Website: macys
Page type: customer-info-address
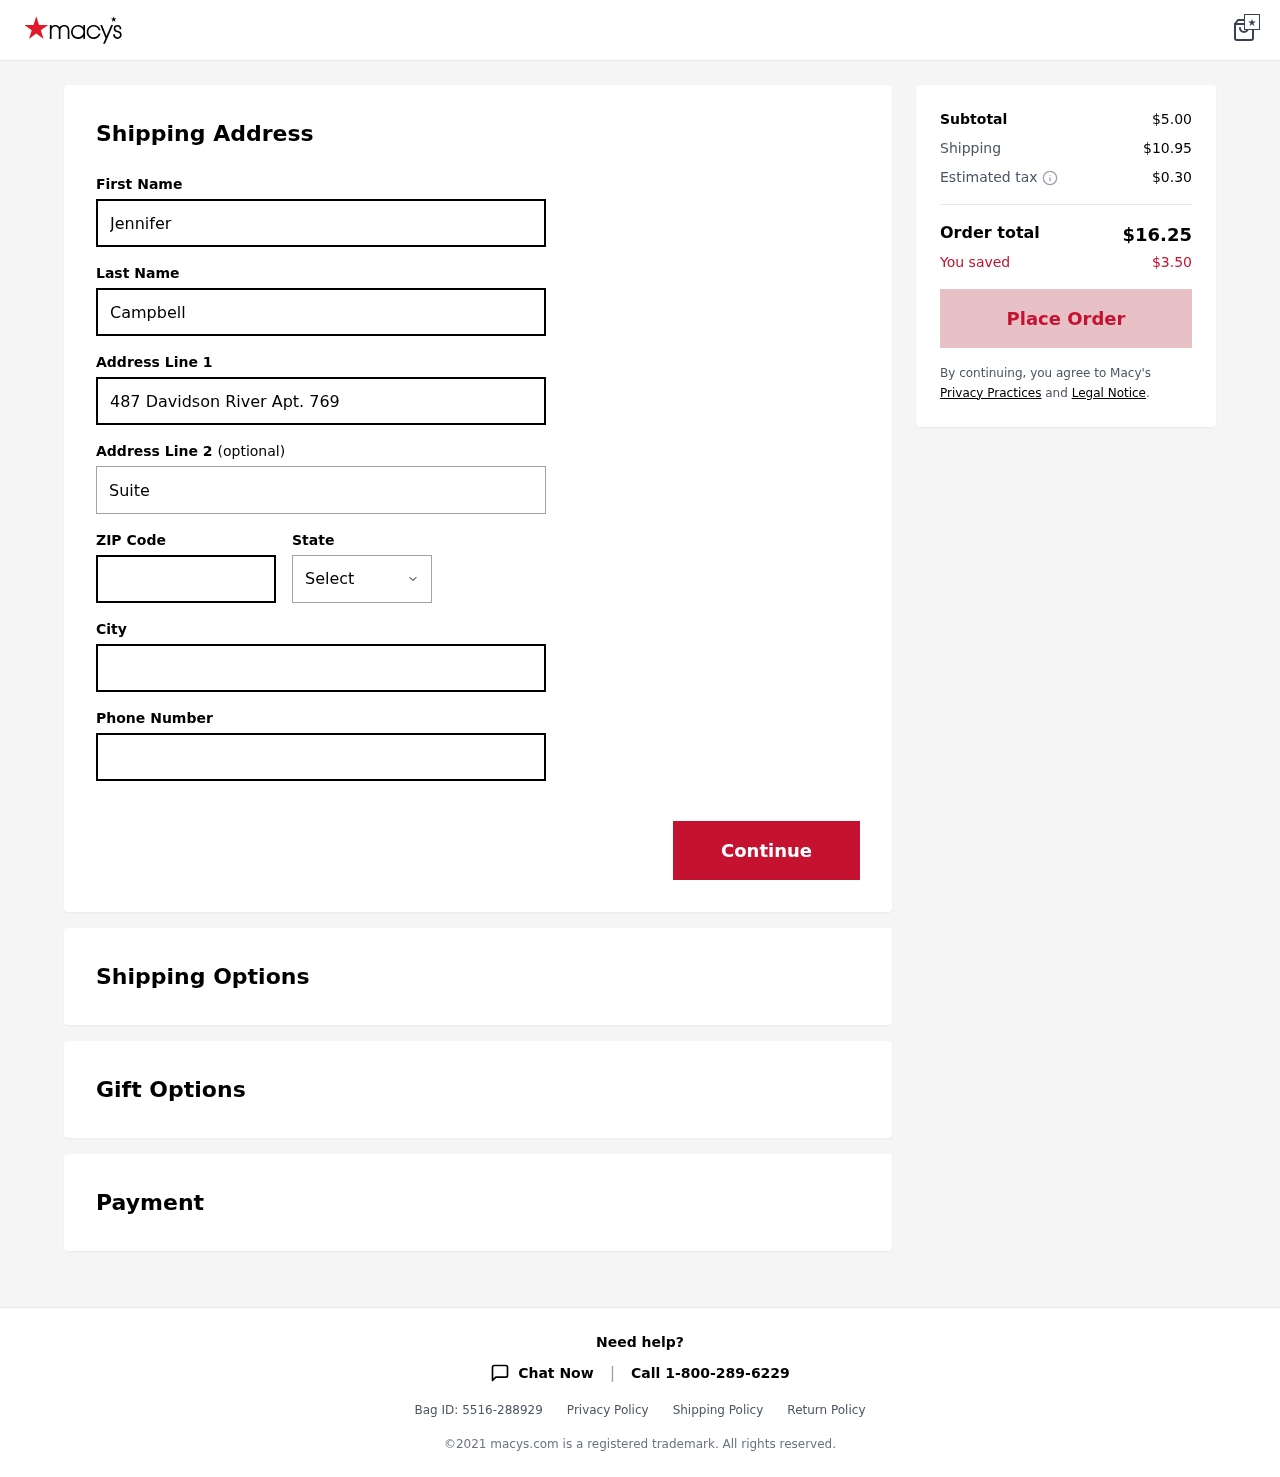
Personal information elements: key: PII_CITY
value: Dianetown
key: PII_FIRSTNAME
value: Jennifer
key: PII_LASTNAME
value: Campbell
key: PII_PHONE
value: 9519504340
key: PII_POSTCODE
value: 20384
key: PII_STATE
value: Ohio
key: PII_STREET
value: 487 Davidson River Apt. 769
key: PII_STREET2
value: Suite 570
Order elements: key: ORDER_SUBTOTAL
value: $5.00
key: ORDER_SHIPPING_COST
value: $10.95
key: ORDER_TAX
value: $0.30
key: ORDER_TOTAL
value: $16.25
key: ORDER_SAVINGS
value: $3.50